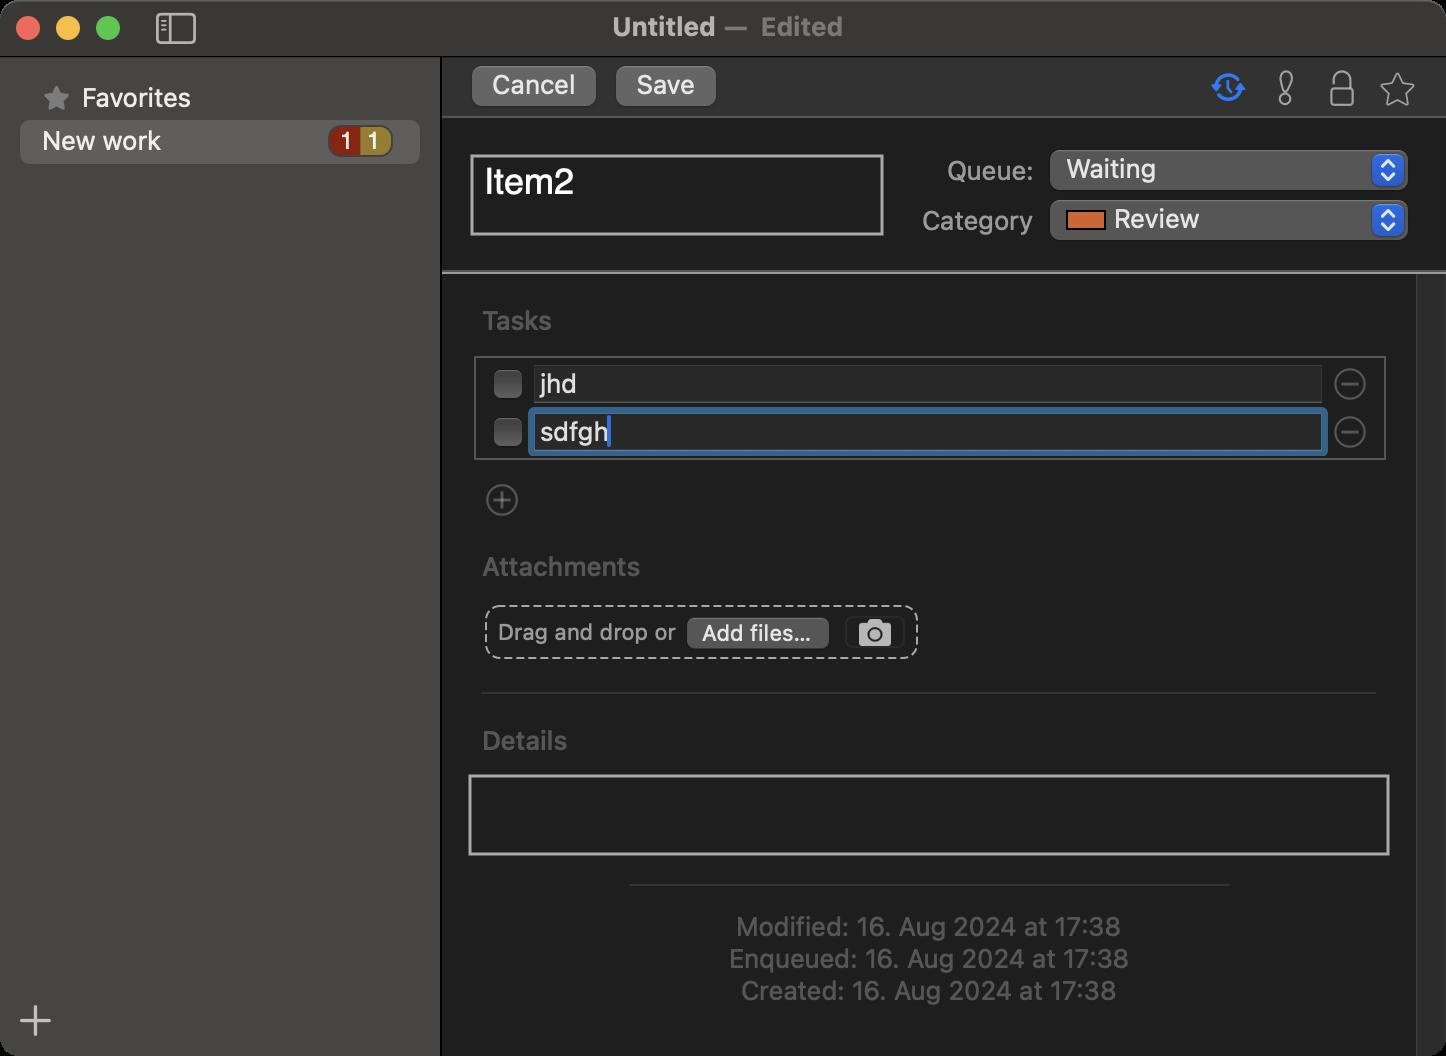
Accessibility tree:
{"name": "Untitled", "role": "AXWindow", "description": null, "role_description": "standard window", "value": null, "position": "415.00;248.00", "size": "723;528", "children": [{"name": null, "role": "AXSplitGroup", "description": null, "role_description": "split group", "value": null, "position": "0.00;28.00", "size": "723;500", "children": [{"name": null, "role": "AXScrollArea", "description": null, "role_description": "scroll area", "value": null, "position": "0.00;28.00", "size": "220;465", "children": [{"name": null, "role": "AXTable", "description": null, "role_description": "table", "value": null, "position": "0.00;28.00", "size": "220;465", "children": [{"name": null, "role": "AXRow", "description": null, "role_description": "table row", "value": null, "position": "0.00;38.00", "size": "220;22", "children": [{"name": null, "role": "AXCell", "description": null, "role_description": "cell", "value": null, "position": "16.00;40.00", "size": "188;17", "children": [{"name": null, "role": "AXStaticText", "description": null, "role_description": "text", "value": "Favorites", "position": "39.00;40.50", "size": "142;16", "children": []}]}]}, {"name": null, "role": "AXRow", "description": null, "role_description": "table row", "value": null, "position": "0.00;60.00", "size": "220;22", "children": [{"name": null, "role": "AXCell", "description": null, "role_description": "cell", "value": null, "position": "16.00;62.00", "size": "188;17", "children": [{"name": null, "role": "AXTextField", "description": null, "role_description": "text field", "value": "New work", "position": "19.00;62.00", "size": "142;17", "children": []}]}]}, {"name": null, "role": "AXColumn", "description": null, "role_description": "column", "value": null, "position": "10.00;28.00", "size": "200;465", "children": []}]}]}, {"name": "", "role": "AXButton", "description": null, "role_description": "button", "value": null, "position": "8.00;498.00", "size": "20;24", "children": []}, {"name": null, "role": "AXSplitter", "description": null, "role_description": "splitter", "value": 220.0, "position": "220.00;28.00", "size": "1;500", "children": []}, {"name": null, "role": "AXSplitGroup", "description": null, "role_description": "split group", "value": null, "position": "221.00;28.00", "size": "502;500", "children": [{"name": null, "role": "AXGroup", "description": null, "role_description": "group", "value": null, "position": "221.00;28.00", "size": "502;500", "children": [{"name": "Save", "role": "AXButton", "description": null, "role_description": "button", "value": null, "position": "301.00;28.00", "size": "64;32", "children": []}, {"name": "Cancel", "role": "AXButton", "description": null, "role_description": "button", "value": null, "position": "229.00;28.00", "size": "76;32", "children": []}, {"name": "", "role": "AXCheckBox", "description": "Show modification history", "role_description": "toggle button", "value": 1, "position": "604.00;30.00", "size": "20;26", "children": []}, {"name": "", "role": "AXButton", "description": null, "role_description": "button", "value": null, "position": "634.00;35.00", "size": "18;18", "children": []}, {"name": "", "role": "AXButton", "description": null, "role_description": "button", "value": null, "position": "662.00;35.00", "size": "18;18", "children": []}, {"name": "", "role": "AXButton", "description": null, "role_description": "button", "value": null, "position": "690.00;35.00", "size": "18;18", "children": []}, {"name": null, "role": "AXStaticText", "description": null, "role_description": "text", "value": "Queue:", "position": "471.50;77.00", "size": "48;16", "children": []}, {"name": null, "role": "AXStaticText", "description": null, "role_description": "text", "value": "Category", "position": "459.00;102.00", "size": "60;16", "children": []}, {"name": null, "role": "AXPopUpButton", "description": null, "role_description": "pop up button", "value": "Review", "position": "522.00;99.00", "size": "186;25", "children": []}, {"name": null, "role": "AXPopUpButton", "description": null, "role_description": "pop up button", "value": "Waiting", "position": "522.00;74.00", "size": "186;25", "children": []}, {"name": null, "role": "AXScrollArea", "description": null, "role_description": "scroll area", "value": null, "position": "236.00;78.00", "size": "205;39", "children": [{"name": null, "role": "AXTextArea", "description": null, "role_description": "text entry area", "value": "Item2", "position": "237.00;79.00", "size": "203;37", "children": []}]}, {"name": null, "role": "AXScrollArea", "description": null, "role_description": "scroll area", "value": null, "position": "221.00;137.00", "size": "502;391", "children": [{"name": null, "role": "AXStaticText", "description": null, "role_description": "text", "value": "Tasks", "position": "239.00;152.00", "size": "40;16", "children": []}, {"name": null, "role": "AXScrollArea", "description": null, "role_description": "scroll area", "value": null, "position": "237.00;178.00", "size": "456;52", "children": [{"name": null, "role": "AXTable", "description": null, "role_description": "table", "value": null, "position": "239.00;180.00", "size": "452;48", "children": [{"name": null, "role": "AXRow", "description": null, "role_description": "table row", "value": null, "position": "239.00;180.00", "size": "452;24", "children": [{"name": null, "role": "AXCell", "description": null, "role_description": "cell", "value": null, "position": "245.00;181.00", "size": "417;22", "children": [{"name": "", "role": "AXCheckBox", "description": null, "role_description": "checkbox", "value": 0, "position": "245.00;183.00", "size": "18;18", "children": []}, {"name": null, "role": "AXTextField", "description": null, "role_description": "text field", "value": "jhd", "position": "266.00;181.50", "size": "396;21", "children": []}]}, {"name": null, "role": "AXCell", "description": null, "role_description": "cell", "value": null, "position": "665.00;181.00", "size": "20;22", "children": [{"name": "Button", "role": "AXButton", "description": null, "role_description": "button", "value": null, "position": "665.00;182.00", "size": "20;20", "children": []}]}]}, {"name": null, "role": "AXRow", "description": null, "role_description": "table row", "value": null, "position": "239.00;204.00", "size": "452;24", "children": [{"name": null, "role": "AXCell", "description": null, "role_description": "cell", "value": null, "position": "245.00;205.00", "size": "417;22", "children": [{"name": "", "role": "AXCheckBox", "description": null, "role_description": "checkbox", "value": 0, "position": "245.00;207.00", "size": "18;18", "children": []}, {"name": null, "role": "AXTextField", "description": null, "role_description": "text field", "value": "sdfgh", "position": "266.00;205.50", "size": "396;21", "children": []}]}, {"name": null, "role": "AXCell", "description": null, "role_description": "cell", "value": null, "position": "665.00;205.00", "size": "20;22", "children": [{"name": "Button", "role": "AXButton", "description": null, "role_description": "button", "value": null, "position": "665.00;206.00", "size": "20;20", "children": []}]}]}, {"name": null, "role": "AXColumn", "description": null, "role_description": "column", "value": null, "position": "239.00;180.00", "size": "425;48", "children": []}, {"name": null, "role": "AXColumn", "description": null, "role_description": "column", "value": null, "position": "664.00;180.00", "size": "27;48", "children": []}]}]}, {"name": "Button", "role": "AXButton", "description": null, "role_description": "button", "value": null, "position": "241.00;240.00", "size": "20;20", "children": []}, {"name": null, "role": "AXStaticText", "description": null, "role_description": "text", "value": "Attachments", "position": "239.00;275.00", "size": "84;16", "children": []}, {"name": null, "role": "AXStaticText", "description": null, "role_description": "text", "value": "Drag and drop or", "position": "247.00;309.00", "size": "94;14", "children": []}, {"name": "Add_files…", "role": "AXButton", "description": null, "role_description": "button", "value": null, "position": "337.50;304.00", "size": "83;28", "children": []}, {"name": "", "role": "AXButton", "description": null, "role_description": "button", "value": null, "position": "421.50;305.00", "size": "32;23", "children": []}, {"name": null, "role": "AXStaticText", "description": null, "role_description": "text", "value": "Details", "position": "239.00;362.00", "size": "47;16", "children": []}, {"name": null, "role": "AXScrollArea", "description": null, "role_description": "scroll area", "value": null, "position": "235.00;388.00", "size": "459;39", "children": [{"name": null, "role": "AXTextArea", "description": null, "role_description": "text entry area", "value": "", "position": "236.00;389.00", "size": "457;37", "children": []}]}, {"name": null, "role": "AXStaticText", "description": null, "role_description": "text", "value": "Modified: 16. Aug 2024 at 17:38", "position": "366.00;455.00", "size": "197;16", "children": []}, {"name": null, "role": "AXStaticText", "description": null, "role_description": "text", "value": "Enqueued: 16. Aug 2024 at 17:38", "position": "362.50;471.00", "size": "204;16", "children": []}, {"name": null, "role": "AXStaticText", "description": null, "role_description": "text", "value": "Created: 16. Aug 2024 at 17:38", "position": "368.50;487.00", "size": "192;16", "children": []}, {"name": null, "role": "AXScrollBar", "description": null, "role_description": "scroll bar", "value": 0.0, "position": "708.00;137.00", "size": "15;391", "children": []}]}]}]}]}, {"name": null, "role": "AXButton", "description": null, "role_description": "close button", "value": null, "position": "7.00;6.00", "size": "14;16", "children": []}, {"name": null, "role": "AXButton", "description": null, "role_description": "full screen button", "value": null, "position": "47.00;6.00", "size": "14;16", "children": [{"name": null, "role": "AXGroup", "description": null, "role_description": "group", "value": null, "position": "47.00;6.00", "size": "14;16", "children": [{"name": null, "role": "AXGroup", "description": null, "role_description": "group", "value": null, "position": "47.00;6.00", "size": "14;16", "children": []}]}]}, {"name": null, "role": "AXButton", "description": null, "role_description": "minimize button", "value": null, "position": "27.00;6.00", "size": "14;16", "children": []}, {"name": "", "role": "AXButton", "description": null, "role_description": "button", "value": null, "position": "76.00;3.50", "size": "24;21", "children": []}, {"name": "Edited", "role": "AXMenuButton", "description": "document actions", "role_description": "menu button", "value": null, "position": "377.00;5.00", "size": "54;16", "children": []}, {"name": null, "role": "AXStaticText", "description": null, "role_description": "text", "value": "—", "position": "360.00;5.00", "size": "16;16", "children": []}, {"name": null, "role": "AXStaticText", "description": null, "role_description": "text", "value": "Untitled", "position": "304.00;5.00", "size": "56;16", "children": []}]}